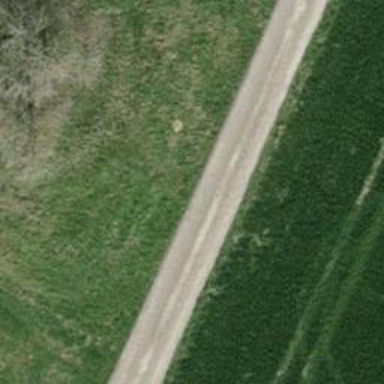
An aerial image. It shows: Compacted track road with grade3 tracktype.